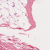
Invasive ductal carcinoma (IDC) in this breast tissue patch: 0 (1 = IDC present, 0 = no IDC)